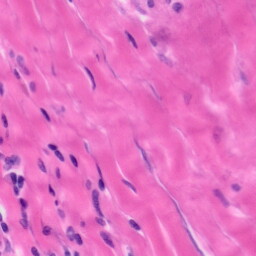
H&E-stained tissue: Tonsil